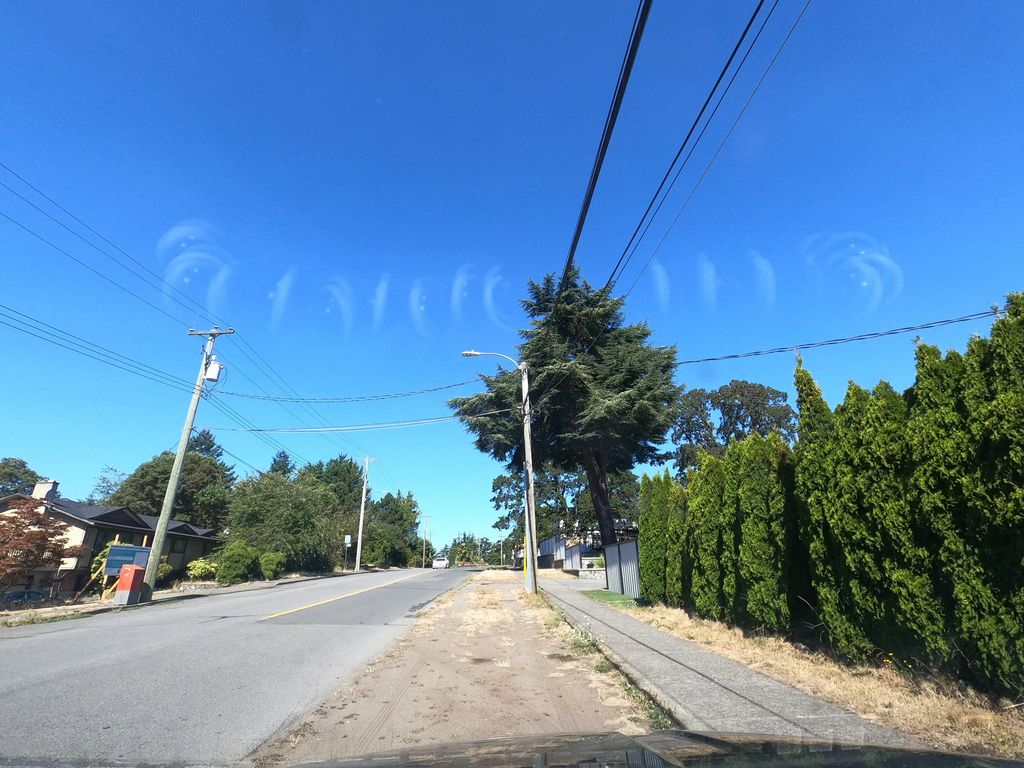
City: victoria